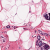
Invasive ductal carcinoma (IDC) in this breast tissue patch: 0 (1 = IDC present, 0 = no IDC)